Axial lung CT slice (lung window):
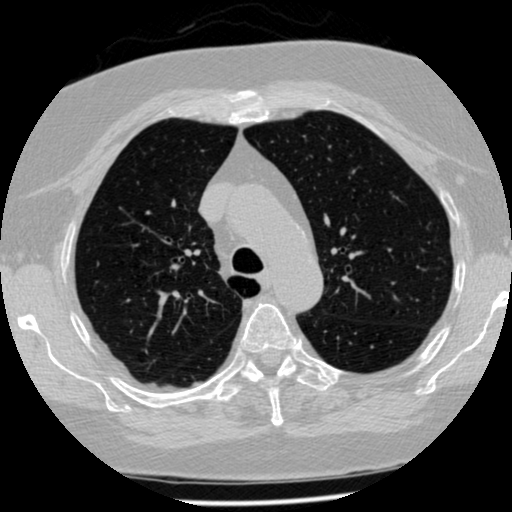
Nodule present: no